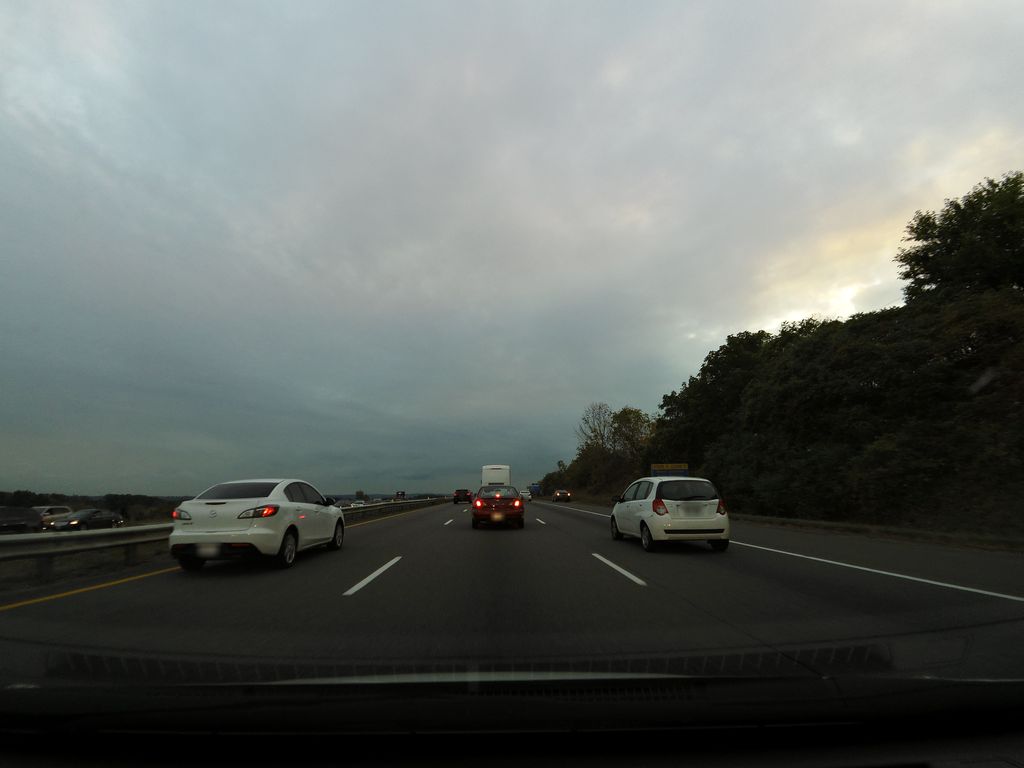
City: hamilton